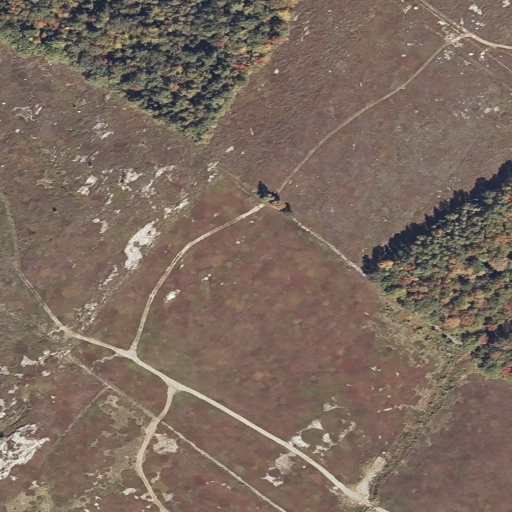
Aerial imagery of ridge(s) in Maine named Appleton Ridge containing cultivated crops, mixed forest, deciduous forest, and evergreen forest